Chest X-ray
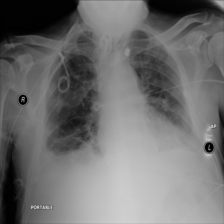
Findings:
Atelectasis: negative
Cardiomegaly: negative
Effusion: negative
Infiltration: negative
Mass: negative
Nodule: negative
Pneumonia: negative
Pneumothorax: negative
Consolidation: negative
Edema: negative
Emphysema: negative
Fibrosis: negative
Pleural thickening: negative
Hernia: negative